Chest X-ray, AP view. Patient: 31 years old, sex F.
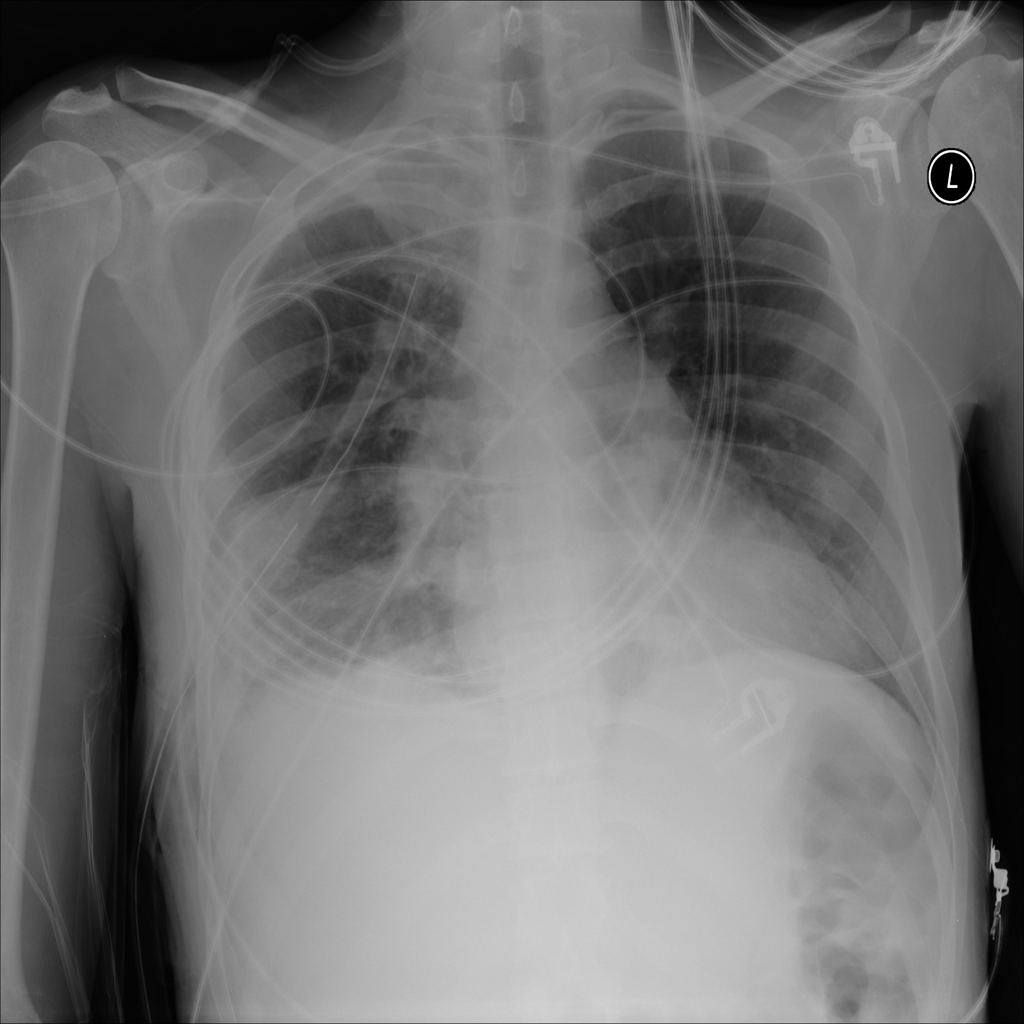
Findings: Effusion